Question: I already did a few search on this and it made me insane:
- 'textarea''.input'

Code:
<URL>
Right now it seems like it is middle align between the bottom of 'input1' and 'input'
Conditions:
1. We know .input1 input height is 30px
2. I prefer to not specify the height of textarea but if we have to, that's less ideal but OK.
3. .input height and width is already specified in the code.
4. I also prefer not to use jQuery. I don't like "hardcode" the pixel position either because later on, the textarea height may change by jQuery depending how much text in it.
Help would be appreciate!!!
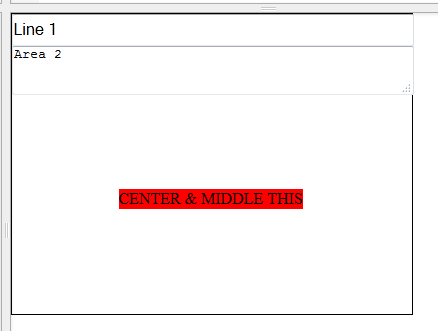
Answer: try using 'dispaly:table-cell'
'''
.input {
height:300px;
width: 400px;
border: 1px solid black; display:table
}
.input1 input {
width: 100%;
height: 30px;
}
.input2 textarea {
width: 100%;
}
.input3 {
width: 100%;
height:100%; display:table-row;
text-align:center;
}
.input3 div {
display:table-cell;
vertical-align:middle;
margin:auto 0
}
'''
<URL>